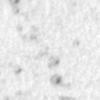
Label: no_change